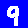
Digit: 9